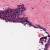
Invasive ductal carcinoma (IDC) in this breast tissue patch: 0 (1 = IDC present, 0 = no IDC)